Aerial crown-view tile of a tropical tree (Barro Colorado Island, Panama), acquired 20240918:
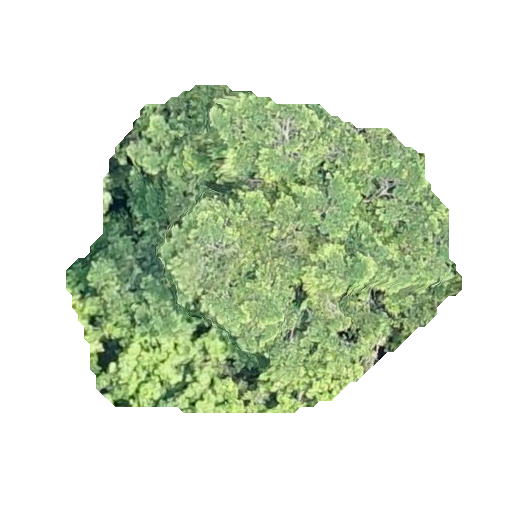
Species: Terminalia amazonia
GBIF accepted scientific name: Terminalia amazonica
Crown area: 150.04 m²